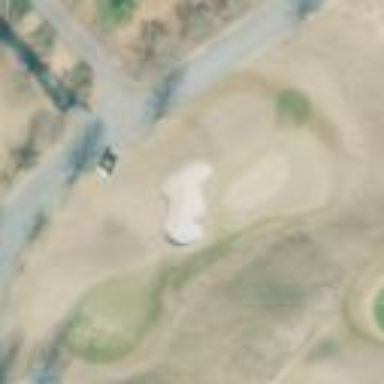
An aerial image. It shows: Area with grass used as rough in golf course.